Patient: sex F, age 66
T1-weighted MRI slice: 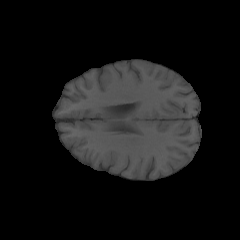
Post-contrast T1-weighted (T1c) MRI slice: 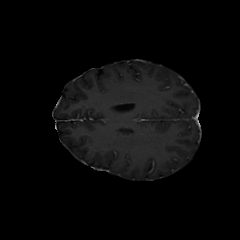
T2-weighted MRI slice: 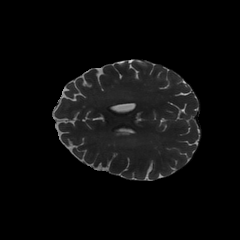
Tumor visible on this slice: no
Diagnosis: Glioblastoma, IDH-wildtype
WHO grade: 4